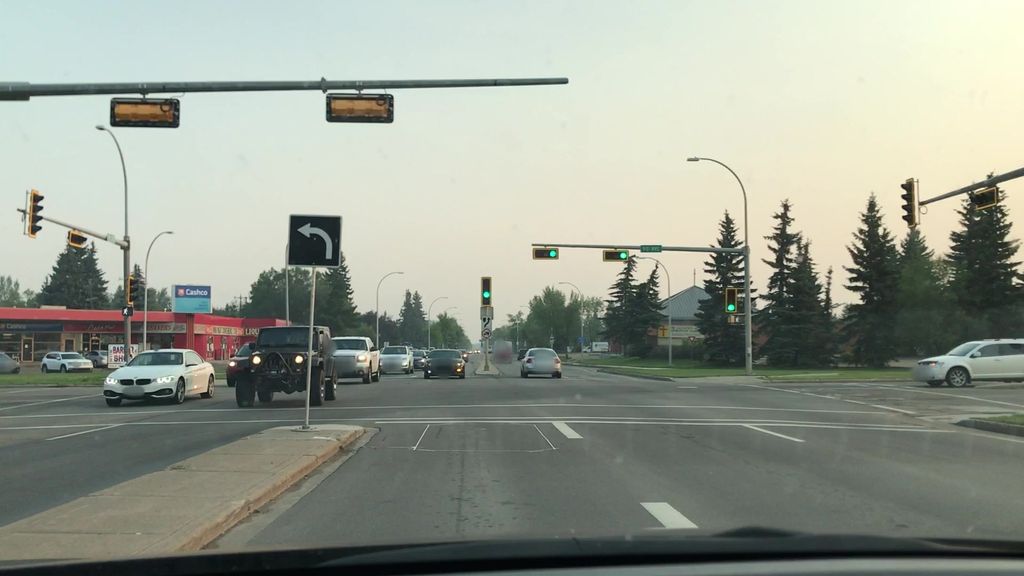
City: edmonton